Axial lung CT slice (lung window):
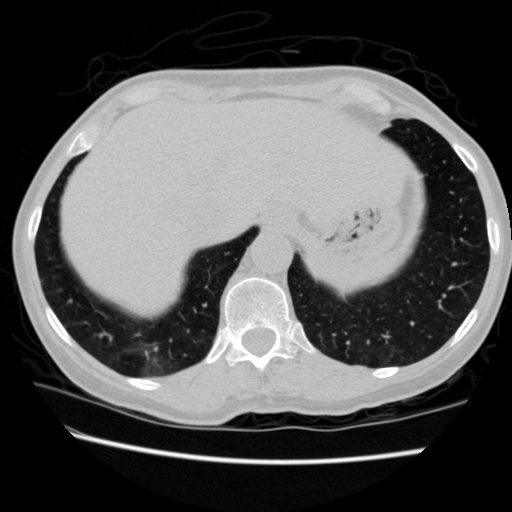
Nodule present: no